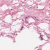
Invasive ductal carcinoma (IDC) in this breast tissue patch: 0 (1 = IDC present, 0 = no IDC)